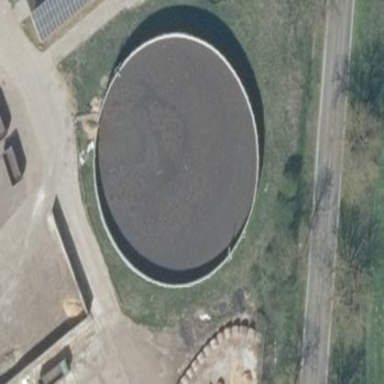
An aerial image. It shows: Storage tank that is man-made.